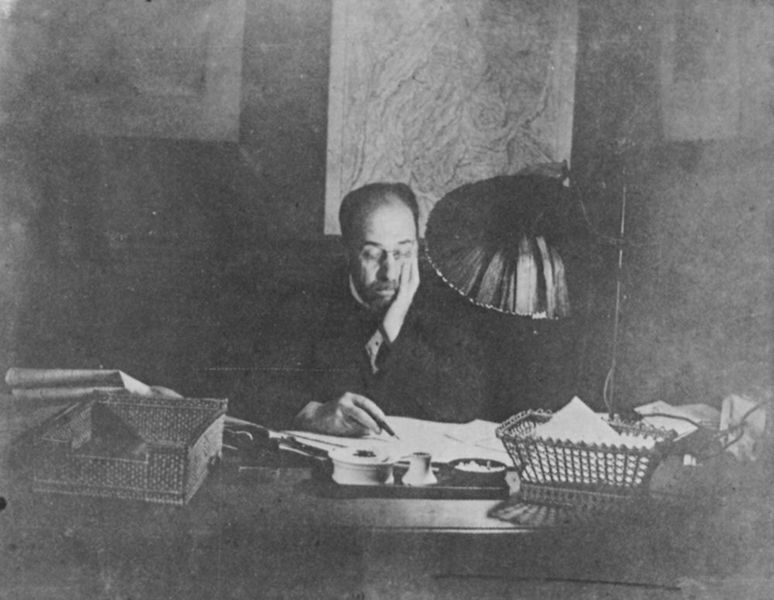
Titel: René des Gas am Lampenschirm
Künstler: Antoine Degas
Standort: Paris
Institution: Archive der Nationalen Bibliothek
Schlagwörter: blätter, dunkel, feder, hand, kopf, mann, schatten, weiß, zola, grau, hell, hintergrund, holz, lampe, licht, nacht, schwarz, stirn, stuhl, stützen, zeichnung, zimmer, alt, bart, wand, gesicht, rahmen, tablett, vollbart, bild, bildnis, innenraum, portrait, porträt, sitzend, leuchte, frontal, arbeit, arbeitszimmer, bilder, papier, papiere, schreibtisch, unterlagen, lampenschirm, sitz, lehrer, körbe, leer, beleuchtung, dichter, poet, glanz, glatze, homme, lesen, korb, nachdenklich, aufstützen, denkerpose, nachdenken, unscharf, foto, fotografie, photographie, masserung, buch, denken, zettel, kabel, geschirr, schwarz weiss, künstler, zeitung, brille, schriftsteller, denker, stift, tinte, geheimratsecken, halbglatze, zwicker, wissenschaftler, photo, karte, zeichnen, brief, briefe, schreiben, aufgestützt, licht und schatten, studieren, tintenfass, büro, schreibt, körbchen, lumière, aschenbecher, lichtschein, schreibtischlampe, kästchen, ablage, dokument, ablagen, architekt, tonsur, intérieur, dessin, stadtplan, paneel, professor, voll, falz, arbeitend, zucker, travail, plume, buste, elektrizität, nadar, dokumente, zuckerdose, füller, feuilles, tintenfässchen, schnappschuss, lampenschein, federhalter, concentration, écrivain, augengö, formulieren, kahnweiler, kunthandler, läser, marchand, scheibtisch, schreibwerkzeug, vollard, wortsuche, écriture, denen, schwarz.weiß, bureau, künstler am schreibtisch, papierkram, körbe ablage, réflexion, électricité, papiers, électrique